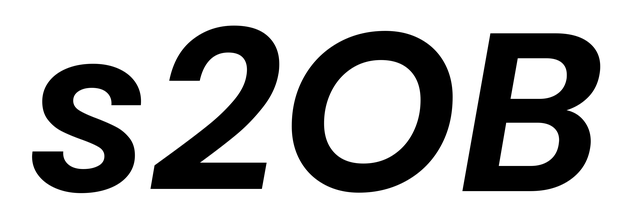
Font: Poppins-SemiBoldItalic